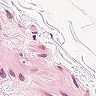
Metastatic tissue present: no